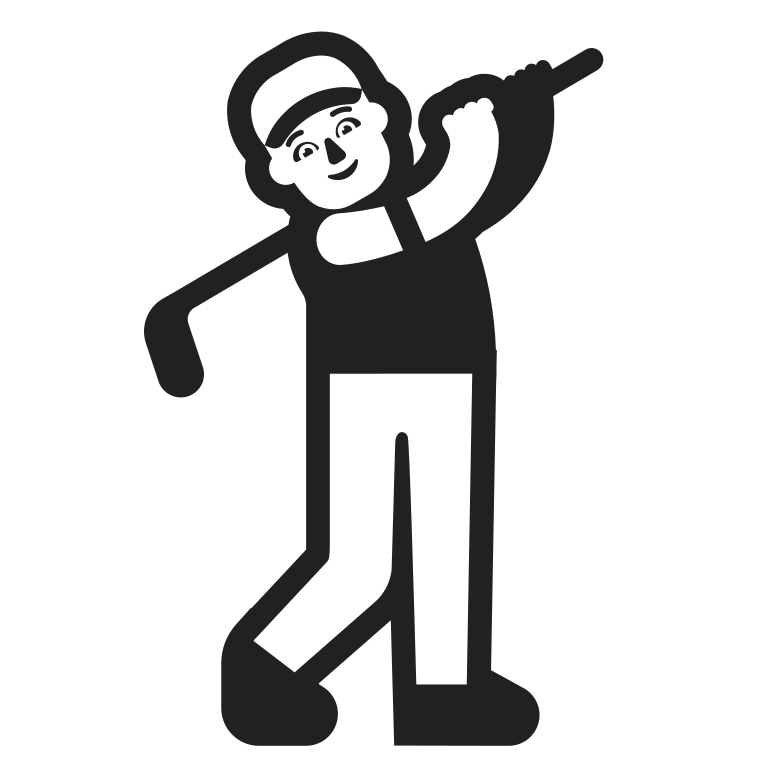
man golfing high contrast default